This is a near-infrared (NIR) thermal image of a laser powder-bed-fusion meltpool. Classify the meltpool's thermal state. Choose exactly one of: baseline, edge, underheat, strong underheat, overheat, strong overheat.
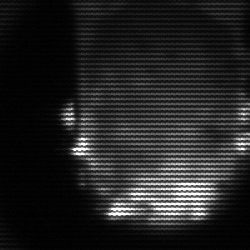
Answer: baseline